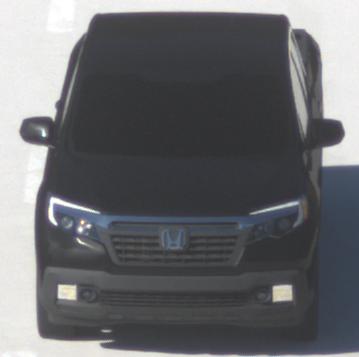
Make: Honda
Model: Ridgeline
Detailed model: Gen. 2
Model produced from: 2016
Model produced until: 2020
Doors: 4
Color: black
Road condition: dry road
Daytime: morning or afternoon
Contrast: high contrast